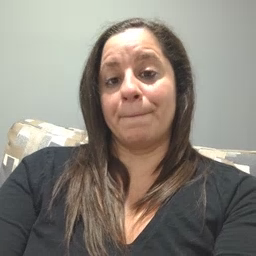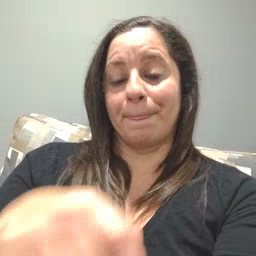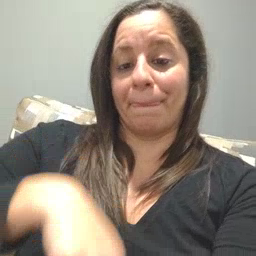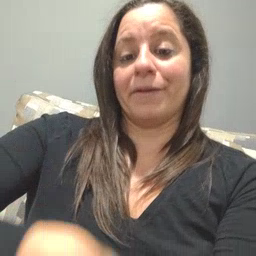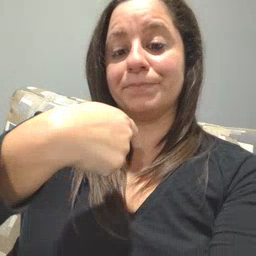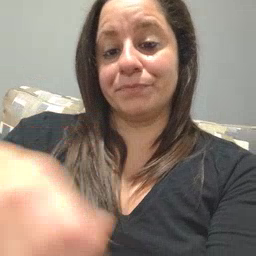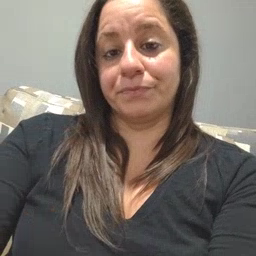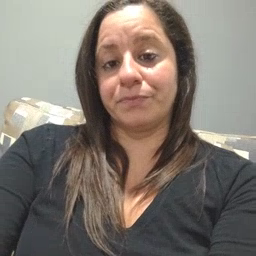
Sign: zipper